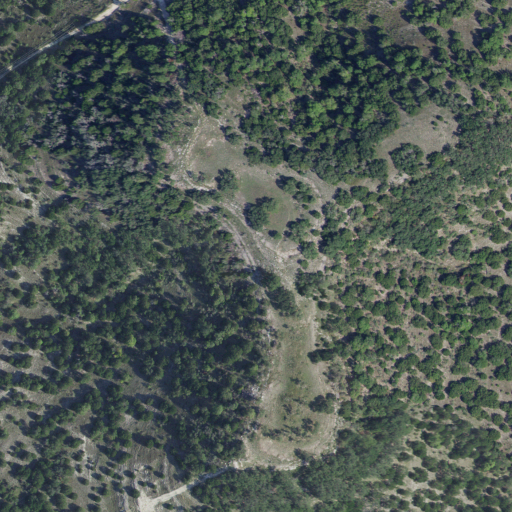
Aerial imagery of mountain in Texas named Dunners Mountain containing shrub, evergreen forest, and deciduous forest